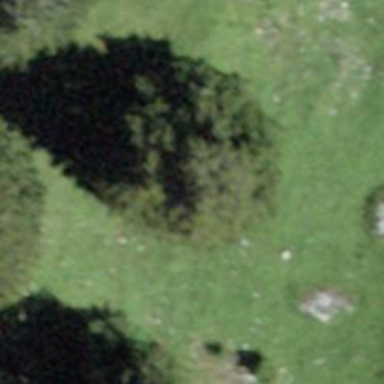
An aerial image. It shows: Single tag "natural: tree."